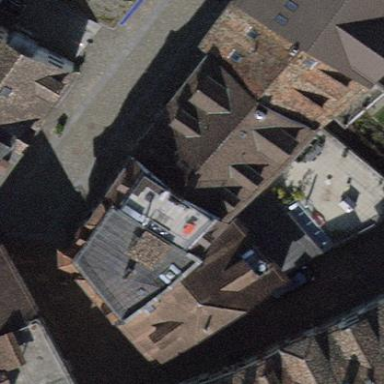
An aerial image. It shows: Building with gabled roof made of roof tiles.